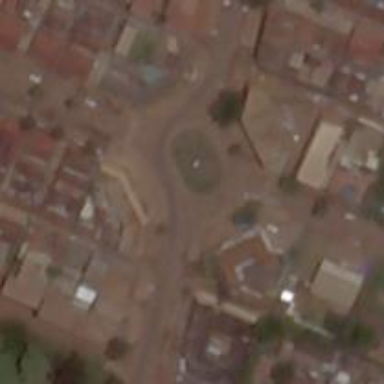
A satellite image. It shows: Roundabout on primary highway.